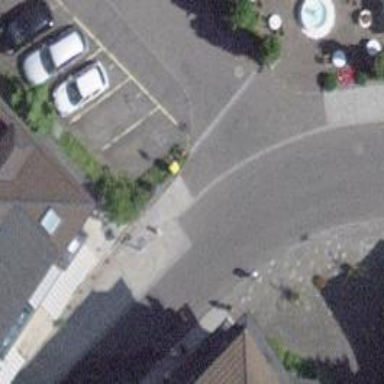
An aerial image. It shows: Post box.